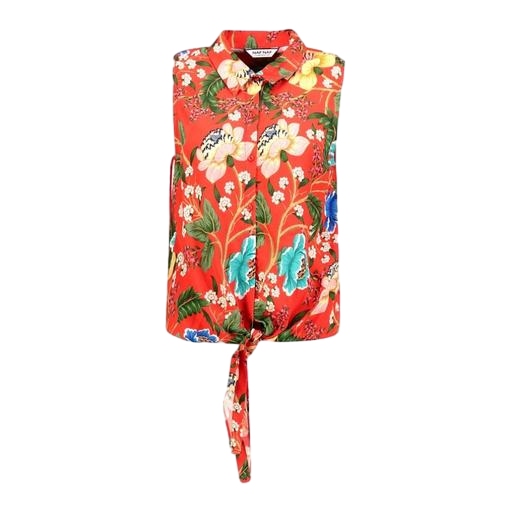
sleeveless floral-print shirt, red floral-print top, floral short-sleeved shirt, white background